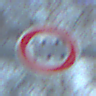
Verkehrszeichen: Geschwindigkeit100
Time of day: SunriseSunset
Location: Outdoor (Nature)
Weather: Clear
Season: Winter
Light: Natural